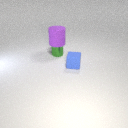
small green metal cylinder to the left of small blue rubber cube